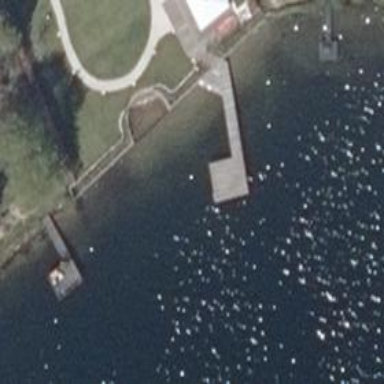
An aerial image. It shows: Man-made pier.